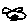
Label: bird